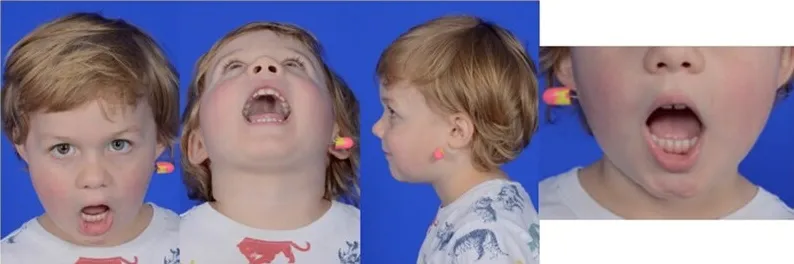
On physical examination at this 2-month follow up time, the patient was noted to have facial symmetry, class I occlusion, full oral excursion, and very minimal scarring at the left transfacial pin placement site.
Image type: medical_photograph (other_medical_photograph)